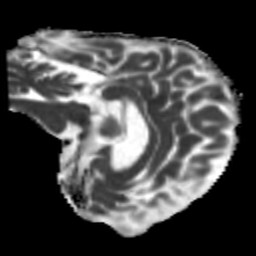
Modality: MD
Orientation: sagittal
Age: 66
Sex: male
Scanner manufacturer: siemens
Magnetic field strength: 3 T
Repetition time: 5.25 s
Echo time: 0.08 s